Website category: sports
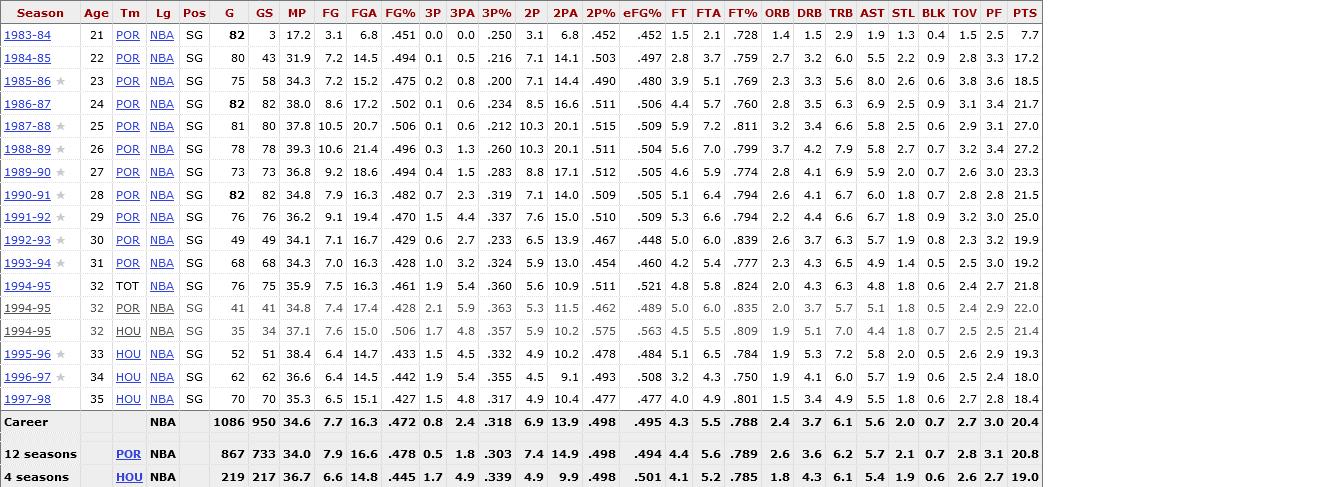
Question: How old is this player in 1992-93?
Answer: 30

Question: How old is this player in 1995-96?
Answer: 33

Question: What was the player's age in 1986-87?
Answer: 24

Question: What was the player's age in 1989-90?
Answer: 27

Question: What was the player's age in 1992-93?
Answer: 30

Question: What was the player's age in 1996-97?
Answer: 34

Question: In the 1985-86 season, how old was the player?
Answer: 23

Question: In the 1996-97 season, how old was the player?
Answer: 34

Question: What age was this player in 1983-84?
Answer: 21

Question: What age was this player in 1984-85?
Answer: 22

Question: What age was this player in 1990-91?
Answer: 28

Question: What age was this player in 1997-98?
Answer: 35

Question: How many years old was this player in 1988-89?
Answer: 26

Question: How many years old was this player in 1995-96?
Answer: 33

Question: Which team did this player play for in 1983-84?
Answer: POR

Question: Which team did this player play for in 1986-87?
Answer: POR

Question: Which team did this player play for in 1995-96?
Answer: HOU

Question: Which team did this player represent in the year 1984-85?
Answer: POR

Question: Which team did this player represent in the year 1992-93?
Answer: POR

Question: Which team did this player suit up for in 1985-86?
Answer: POR

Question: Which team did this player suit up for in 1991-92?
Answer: POR

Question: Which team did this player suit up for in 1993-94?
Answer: POR

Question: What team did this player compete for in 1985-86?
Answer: POR

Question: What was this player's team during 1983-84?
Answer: POR

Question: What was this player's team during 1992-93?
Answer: POR

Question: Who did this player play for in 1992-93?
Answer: POR

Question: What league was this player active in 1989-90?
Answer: NBA

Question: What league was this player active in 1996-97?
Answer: NBA

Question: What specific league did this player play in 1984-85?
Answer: NBA

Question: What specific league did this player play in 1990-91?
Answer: NBA

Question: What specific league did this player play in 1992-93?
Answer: NBA

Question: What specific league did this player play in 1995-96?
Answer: NBA

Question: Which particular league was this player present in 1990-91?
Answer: NBA

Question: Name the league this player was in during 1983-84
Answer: NBA

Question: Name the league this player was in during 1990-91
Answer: NBA

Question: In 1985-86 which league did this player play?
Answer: NBA

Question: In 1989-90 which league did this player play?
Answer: NBA

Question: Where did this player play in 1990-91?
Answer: NBA

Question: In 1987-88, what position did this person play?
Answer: SG

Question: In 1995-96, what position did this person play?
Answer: SG

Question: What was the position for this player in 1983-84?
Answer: SG

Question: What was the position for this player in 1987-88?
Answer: SG

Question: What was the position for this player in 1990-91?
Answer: SG

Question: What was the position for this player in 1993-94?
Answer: SG

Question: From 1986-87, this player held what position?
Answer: SG

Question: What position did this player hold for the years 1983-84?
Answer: SG

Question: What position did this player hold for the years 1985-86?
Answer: SG

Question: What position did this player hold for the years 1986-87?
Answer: SG

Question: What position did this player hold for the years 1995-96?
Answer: SG

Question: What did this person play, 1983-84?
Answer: SG

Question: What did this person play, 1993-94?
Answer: SG

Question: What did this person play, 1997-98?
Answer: SG

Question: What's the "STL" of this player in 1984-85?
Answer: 2.2

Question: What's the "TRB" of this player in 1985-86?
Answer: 5.6

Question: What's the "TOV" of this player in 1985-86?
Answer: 3.8

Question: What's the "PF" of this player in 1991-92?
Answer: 3.0

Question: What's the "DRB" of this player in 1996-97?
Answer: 4.1

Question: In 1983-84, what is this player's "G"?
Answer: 82

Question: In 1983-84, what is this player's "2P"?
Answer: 3.1

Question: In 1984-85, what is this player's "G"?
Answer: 80

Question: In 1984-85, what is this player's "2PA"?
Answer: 14.1

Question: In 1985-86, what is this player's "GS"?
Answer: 58

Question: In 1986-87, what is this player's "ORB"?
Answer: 2.8

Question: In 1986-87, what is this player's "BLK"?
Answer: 0.9